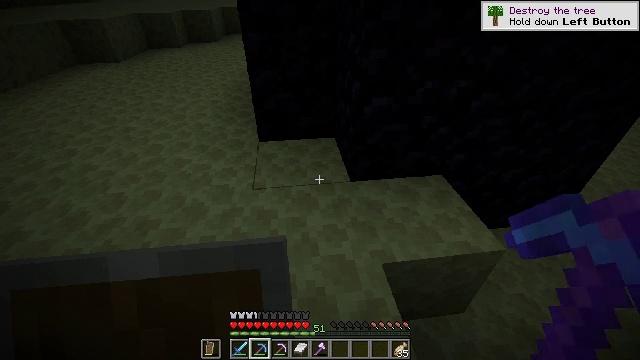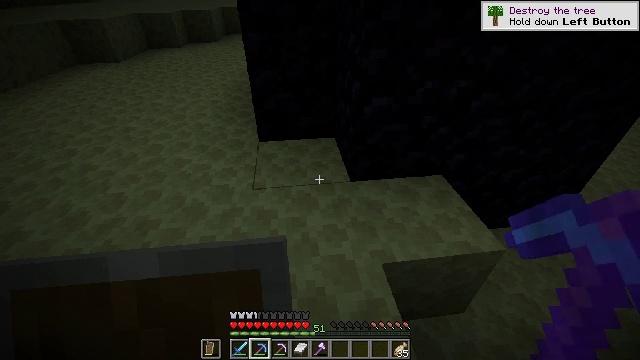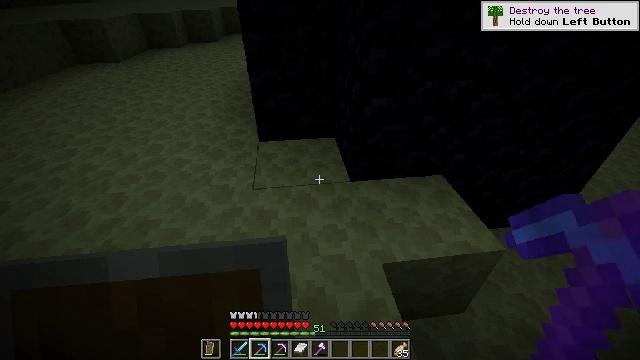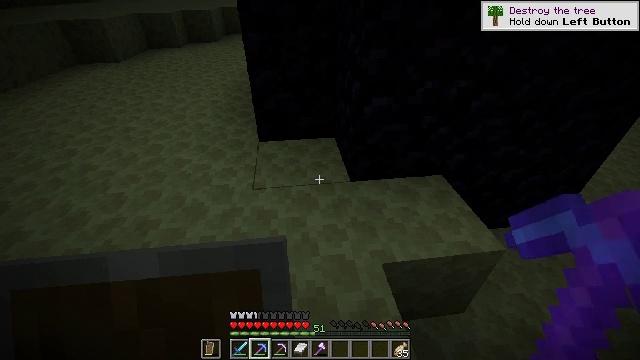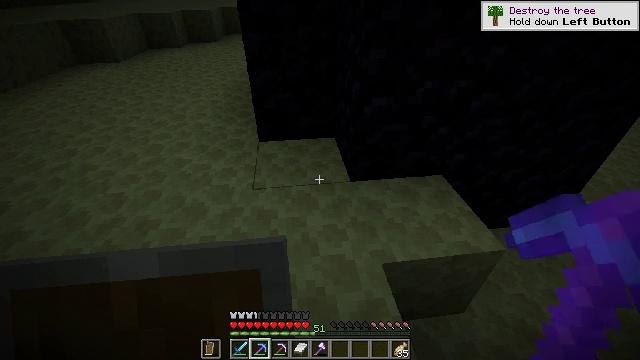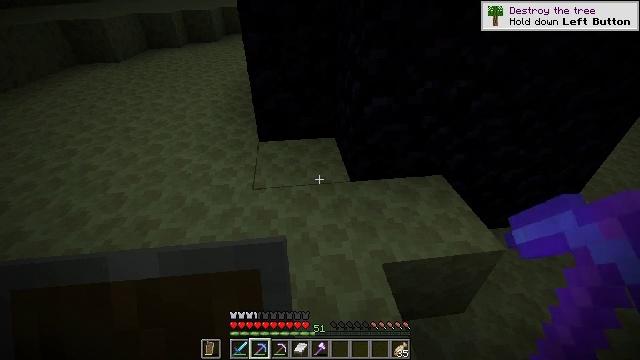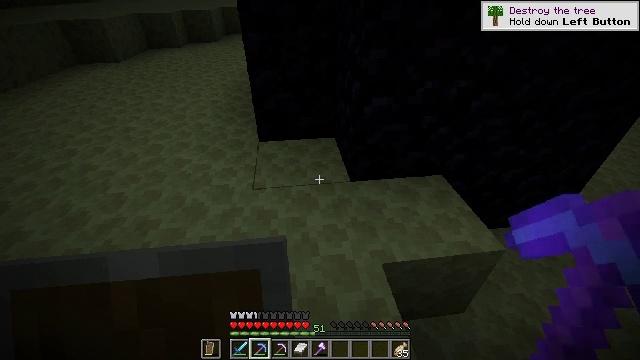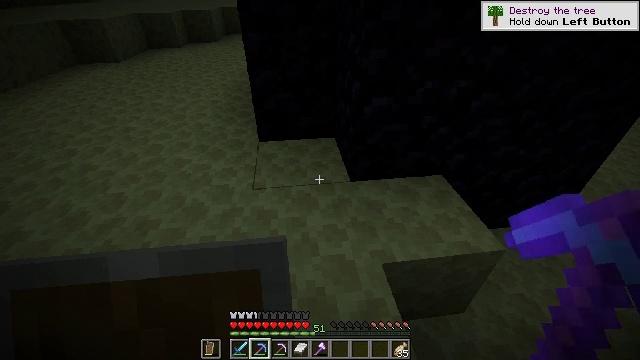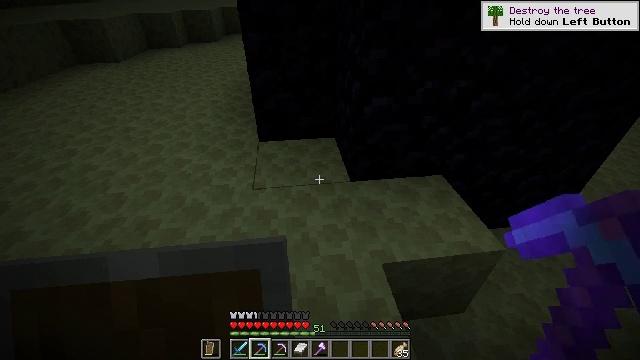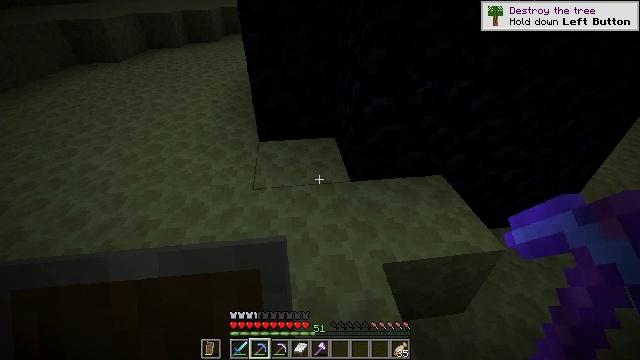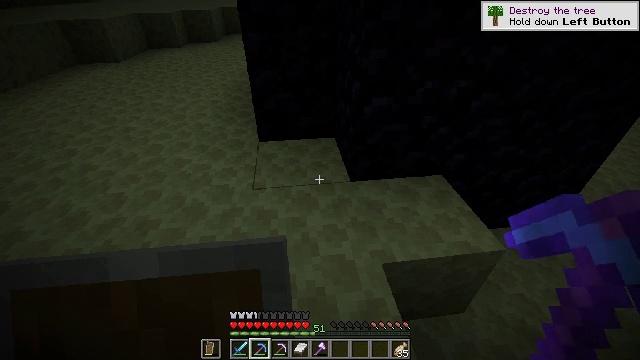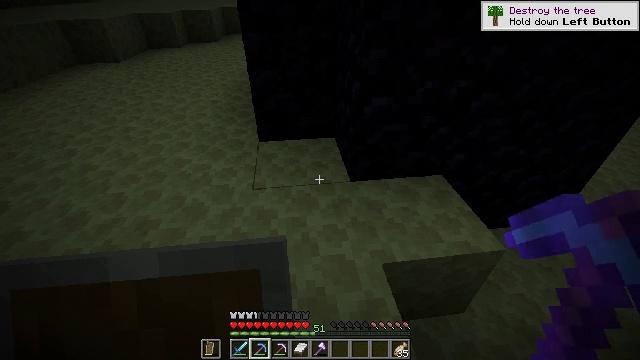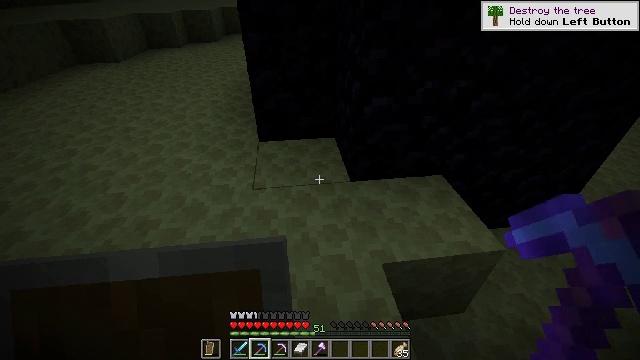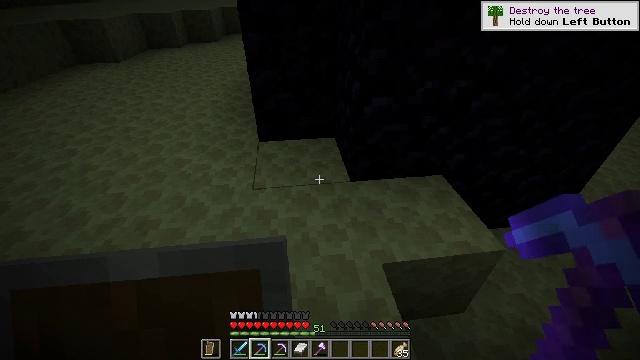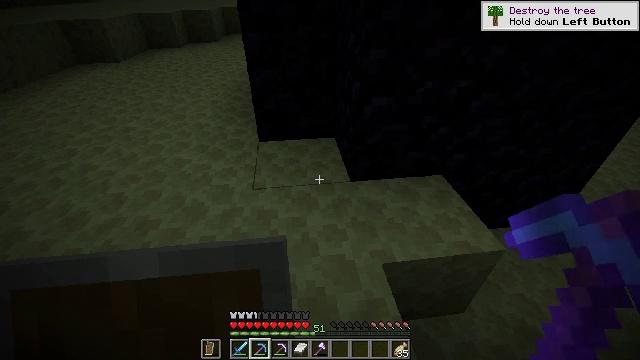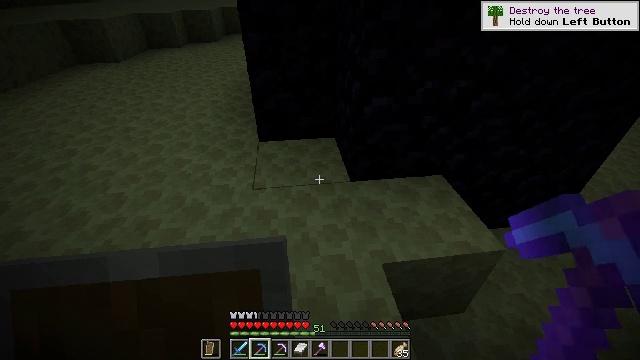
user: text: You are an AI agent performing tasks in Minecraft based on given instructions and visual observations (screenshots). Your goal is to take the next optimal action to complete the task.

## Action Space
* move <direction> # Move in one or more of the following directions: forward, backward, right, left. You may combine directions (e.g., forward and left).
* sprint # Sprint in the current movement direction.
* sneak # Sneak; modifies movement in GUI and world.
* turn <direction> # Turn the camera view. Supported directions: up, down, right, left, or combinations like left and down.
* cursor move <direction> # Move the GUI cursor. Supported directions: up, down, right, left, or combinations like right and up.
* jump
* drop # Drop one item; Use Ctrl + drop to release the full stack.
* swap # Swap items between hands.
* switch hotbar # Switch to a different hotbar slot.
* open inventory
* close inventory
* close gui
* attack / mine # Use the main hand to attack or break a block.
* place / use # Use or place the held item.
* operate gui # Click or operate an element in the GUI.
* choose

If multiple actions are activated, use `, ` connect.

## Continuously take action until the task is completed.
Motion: motion action
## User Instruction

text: Gather obsidian from a lava source.
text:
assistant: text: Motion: no_op
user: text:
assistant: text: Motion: no_op
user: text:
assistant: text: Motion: no_op
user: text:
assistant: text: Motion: no_op
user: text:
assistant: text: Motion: no_op
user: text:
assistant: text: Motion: no_op
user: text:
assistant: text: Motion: no_op
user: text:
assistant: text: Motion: no_op
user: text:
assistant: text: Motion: no_op
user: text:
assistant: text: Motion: no_op
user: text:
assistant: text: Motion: no_op
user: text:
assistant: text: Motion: no_op
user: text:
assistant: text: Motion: no_op
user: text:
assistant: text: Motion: no_op
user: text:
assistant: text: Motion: no_op
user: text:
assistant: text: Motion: no_op
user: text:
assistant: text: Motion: no_op
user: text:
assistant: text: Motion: no_op
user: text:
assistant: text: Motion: no_op
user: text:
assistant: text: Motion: no_op
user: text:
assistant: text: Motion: no_op
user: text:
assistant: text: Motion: no_op
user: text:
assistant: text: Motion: no_op
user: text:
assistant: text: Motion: no_op
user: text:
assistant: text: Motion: no_op
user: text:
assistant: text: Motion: no_op
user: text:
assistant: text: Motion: no_op
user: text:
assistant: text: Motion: no_op
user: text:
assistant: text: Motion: no_op
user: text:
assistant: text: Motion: no_op